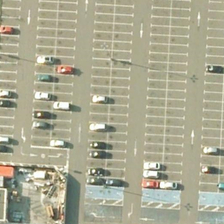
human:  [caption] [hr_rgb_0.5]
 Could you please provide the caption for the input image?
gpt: some cars are parked in a parking lot with many empty parking spaces .

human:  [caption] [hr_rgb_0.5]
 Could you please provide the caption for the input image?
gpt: some cars are parked in a parking lot with many empty parking spaces .

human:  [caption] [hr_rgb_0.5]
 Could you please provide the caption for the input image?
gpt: some cars are parked in a parking lot with many empty parking spaces .

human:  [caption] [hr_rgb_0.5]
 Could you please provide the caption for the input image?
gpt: some cars are parked in a parking lot with many empty parking spaces .

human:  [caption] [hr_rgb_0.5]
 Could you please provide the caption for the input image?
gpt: some cars are parked in a parking lot with many empty parking spaces .